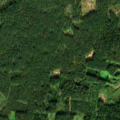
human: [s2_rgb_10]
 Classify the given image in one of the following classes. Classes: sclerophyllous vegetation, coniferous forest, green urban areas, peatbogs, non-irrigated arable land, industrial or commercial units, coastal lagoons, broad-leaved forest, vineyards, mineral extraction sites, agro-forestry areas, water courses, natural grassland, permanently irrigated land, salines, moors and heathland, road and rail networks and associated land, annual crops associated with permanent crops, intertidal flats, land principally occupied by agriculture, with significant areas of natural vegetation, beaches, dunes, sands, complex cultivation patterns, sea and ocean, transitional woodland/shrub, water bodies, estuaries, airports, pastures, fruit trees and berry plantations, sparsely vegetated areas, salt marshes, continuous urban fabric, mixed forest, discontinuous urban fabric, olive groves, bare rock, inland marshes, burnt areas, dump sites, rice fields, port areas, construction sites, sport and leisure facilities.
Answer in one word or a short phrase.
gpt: coniferous forest, mixed forest, transitional woodland/shrub